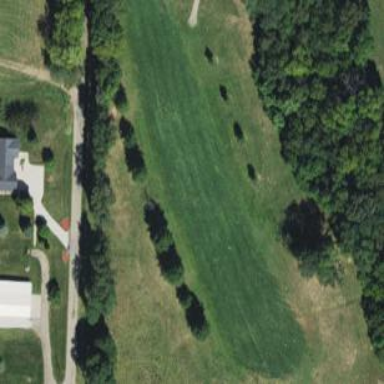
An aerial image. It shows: Golf rough area.